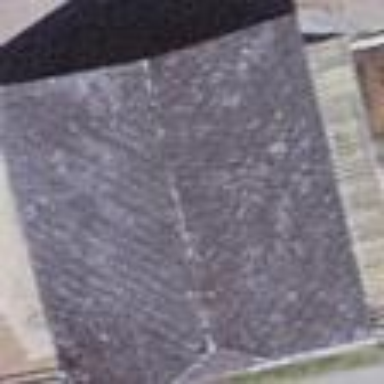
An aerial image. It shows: Rural barn.